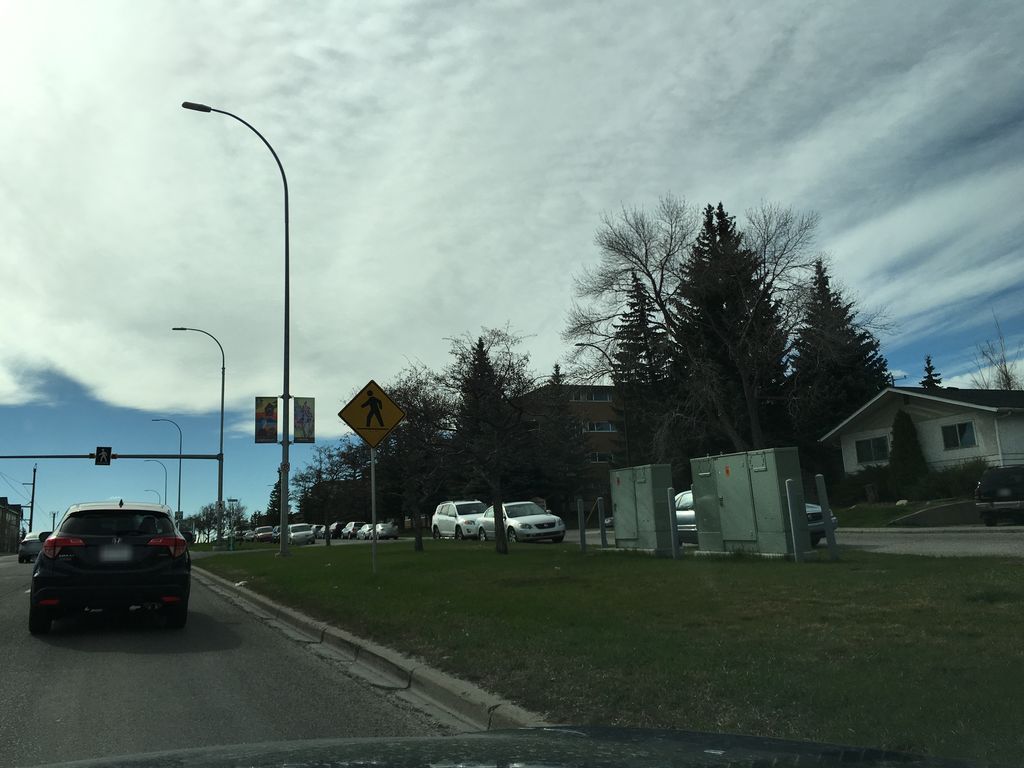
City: calgary